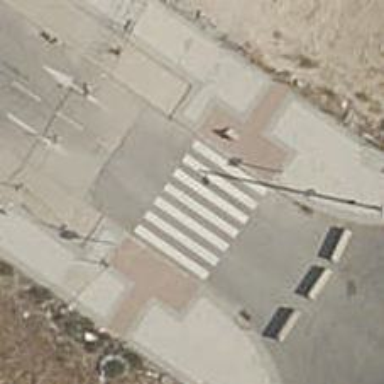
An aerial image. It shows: Uncontrolled zebra crossing on the road.